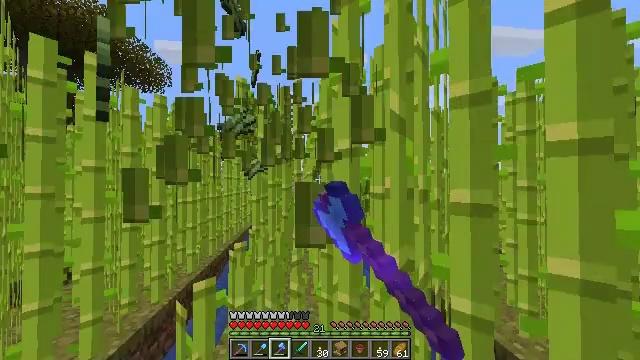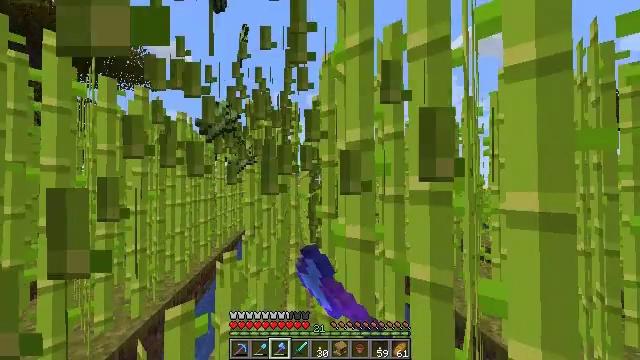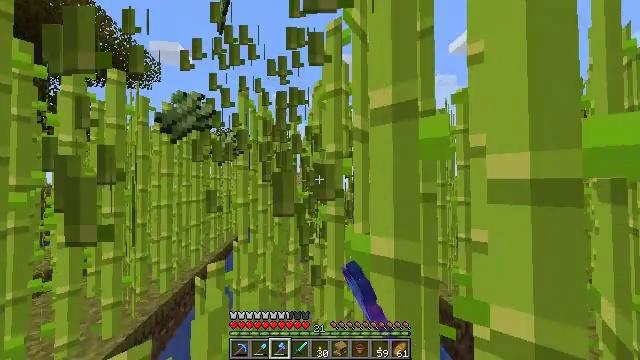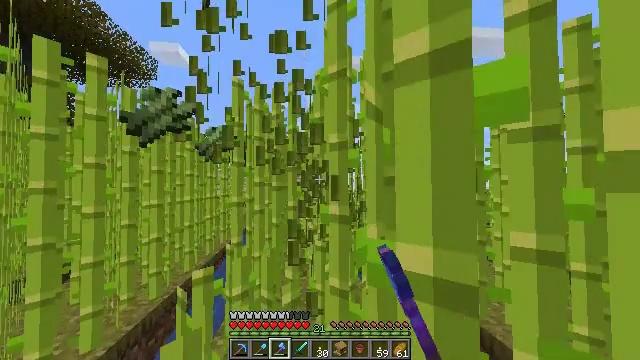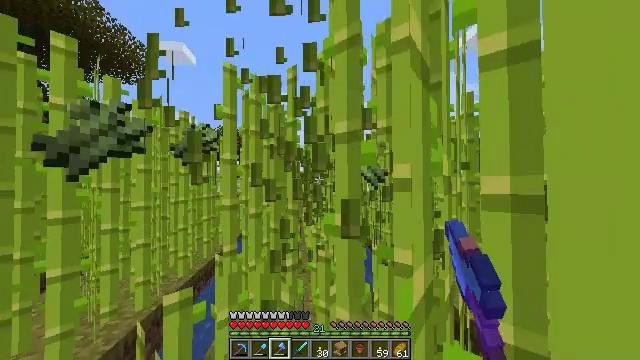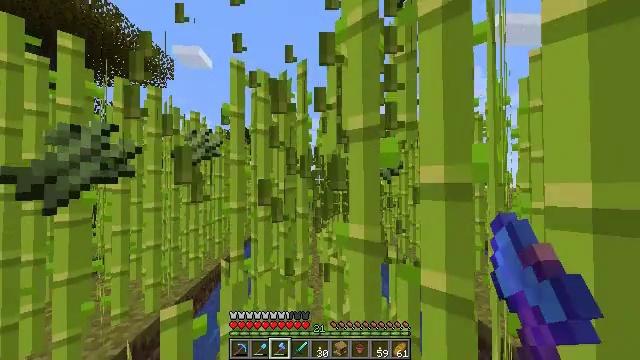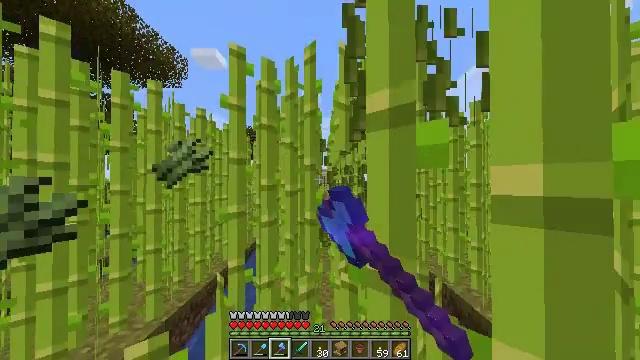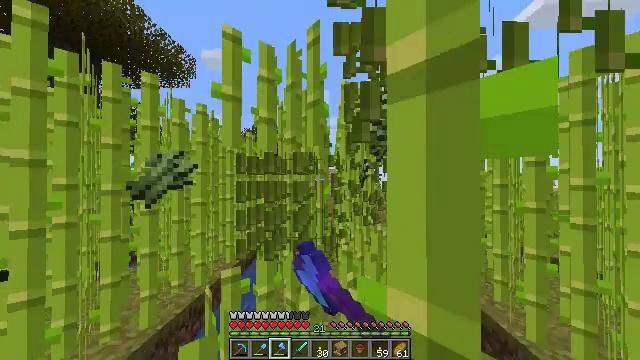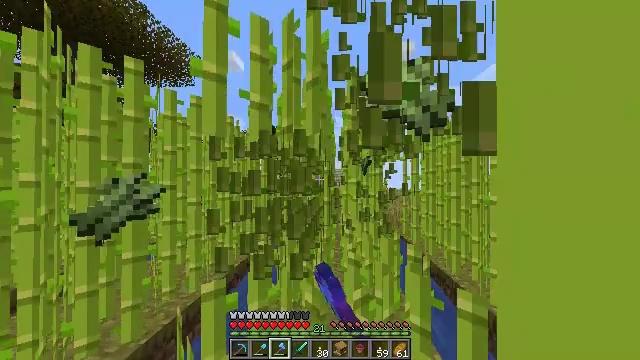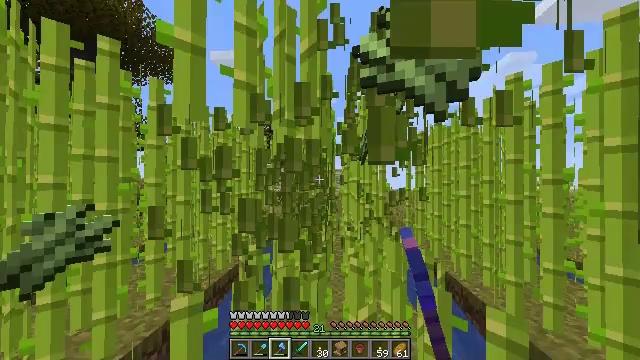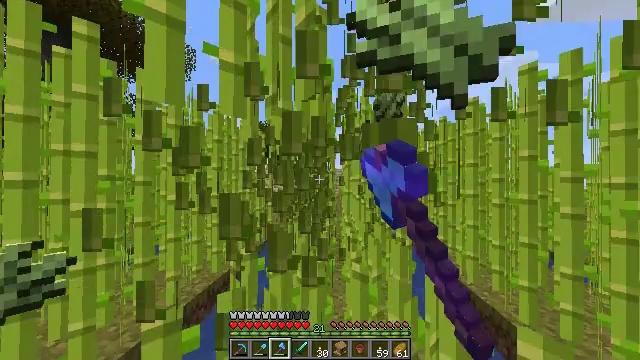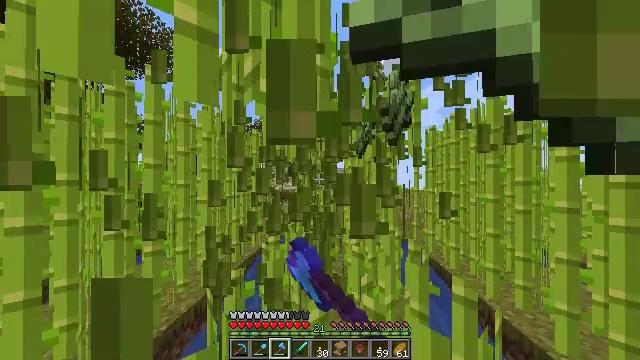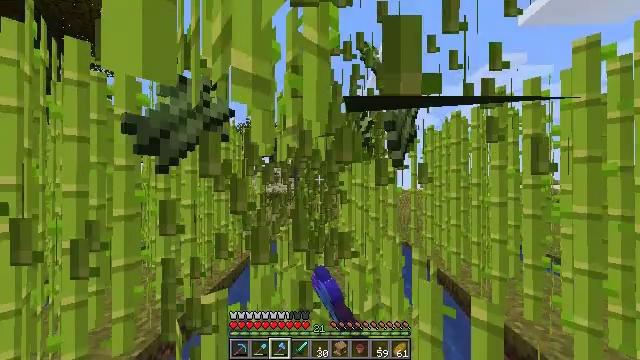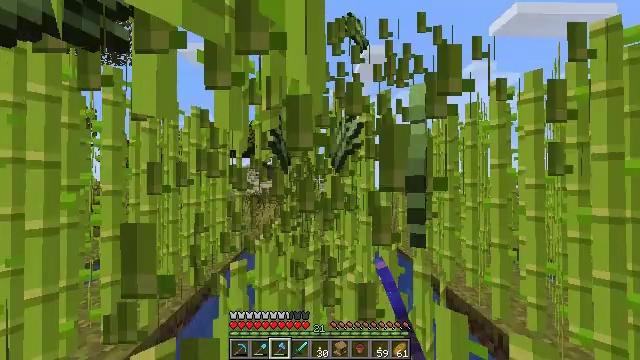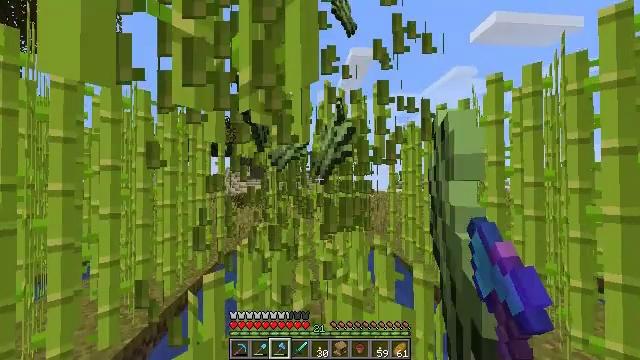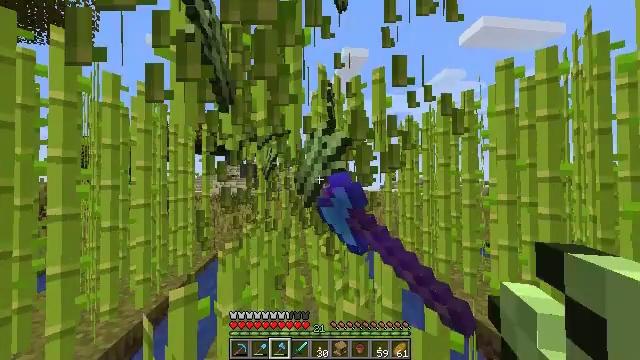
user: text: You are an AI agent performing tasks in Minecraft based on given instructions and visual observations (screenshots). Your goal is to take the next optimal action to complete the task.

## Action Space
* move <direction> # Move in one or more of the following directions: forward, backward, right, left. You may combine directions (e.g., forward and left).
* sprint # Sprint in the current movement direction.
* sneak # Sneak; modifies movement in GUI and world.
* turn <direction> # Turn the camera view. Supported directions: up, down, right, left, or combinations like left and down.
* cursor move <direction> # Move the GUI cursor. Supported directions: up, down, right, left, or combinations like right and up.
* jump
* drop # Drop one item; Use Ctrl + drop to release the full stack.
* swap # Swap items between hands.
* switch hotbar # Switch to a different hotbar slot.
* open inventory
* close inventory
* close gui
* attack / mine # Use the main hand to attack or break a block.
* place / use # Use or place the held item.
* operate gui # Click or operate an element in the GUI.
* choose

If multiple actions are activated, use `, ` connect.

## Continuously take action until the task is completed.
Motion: motion action
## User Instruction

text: Gather sugar cane for crafting.
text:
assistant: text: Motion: move forward, sprint, attack / mine
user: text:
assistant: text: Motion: move forward, sprint, attack / mine
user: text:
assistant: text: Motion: move forward, sprint, attack / mine
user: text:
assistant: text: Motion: move forward, sprint, turn left, attack / mine
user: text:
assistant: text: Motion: move forward, sprint, turn left, attack / mine
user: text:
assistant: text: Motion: move forward, sprint, turn left, attack / mine
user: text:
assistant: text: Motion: move forward, sprint, turn left, attack / mine
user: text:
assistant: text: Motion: move forward, sprint, turn left, attack / mine
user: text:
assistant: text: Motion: move forward, sprint, attack / mine
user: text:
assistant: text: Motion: move forward, sprint, attack / mine
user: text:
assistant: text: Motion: move forward, sprint, attack / mine
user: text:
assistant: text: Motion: move forward, sprint, turn right, attack / mine
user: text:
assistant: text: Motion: move forward, sprint, turn right, attack / mine
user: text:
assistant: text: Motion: move forward, sprint, turn right, attack / mine
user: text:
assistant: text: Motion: move forward, sprint, turn right, attack / mine
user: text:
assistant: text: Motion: move forward, sprint, attack / mine
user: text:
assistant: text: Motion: move forward, sprint, attack / mine
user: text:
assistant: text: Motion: move forward, sprint, attack / mine
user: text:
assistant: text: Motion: move forward, sprint, attack / mine
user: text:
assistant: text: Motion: move forward, sprint, turn left, attack / mine
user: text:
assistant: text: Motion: move forward, sprint, turn left, attack / mine
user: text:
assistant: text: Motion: move forward, sprint, turn left, attack / mine
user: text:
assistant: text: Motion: move forward, sprint, attack / mine
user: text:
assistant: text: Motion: move forward, sprint, attack / mine
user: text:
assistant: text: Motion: move forward, sprint, attack / mine
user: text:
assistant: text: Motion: move forward, sprint, turn right, attack / mine
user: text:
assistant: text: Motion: move forward, sprint, turn right, attack / mine
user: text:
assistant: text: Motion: move forward, sprint, turn right, attack / mine
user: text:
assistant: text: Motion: move forward, sprint, attack / mine
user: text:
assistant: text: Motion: move forward, sprint, attack / mine